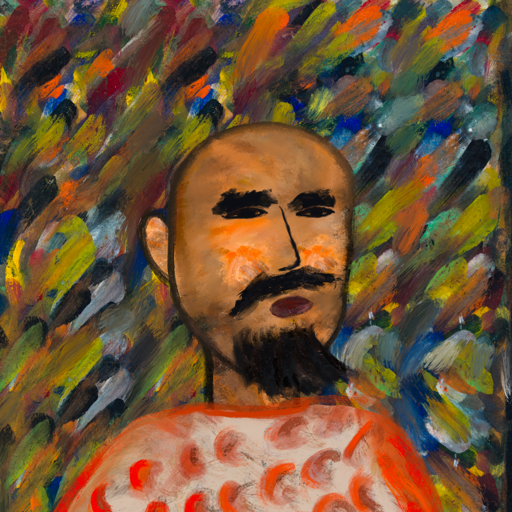
Background: An_Impression, Head And Neck Side: Gypsy_Queen, Face Side: Mosgoul, Bust: Rupkatha, Hair Side: Blank, Head Accessory: Blank, Second Necklace: Blank, Necklace: Blank, Baby: Blank